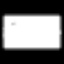
Label: squiggle